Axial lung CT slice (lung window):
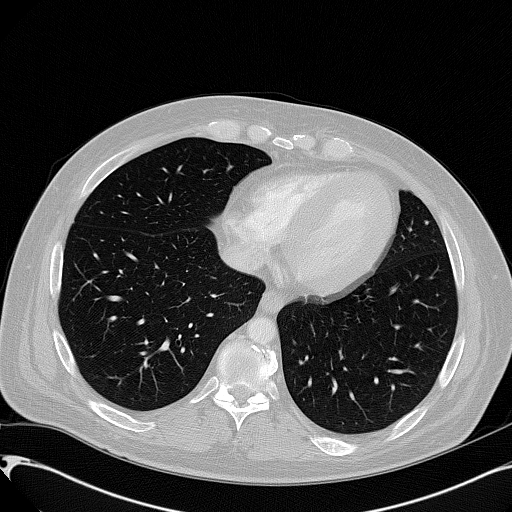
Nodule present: no